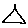
Label: triangle